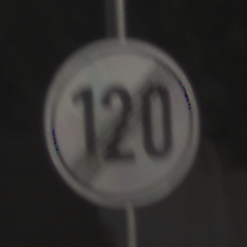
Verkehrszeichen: EndeGeschwindigkeit120
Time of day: MorningAfternoon
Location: Outdoor (Urban)
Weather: PartlyCloudy
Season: NotSpecified
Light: Natural